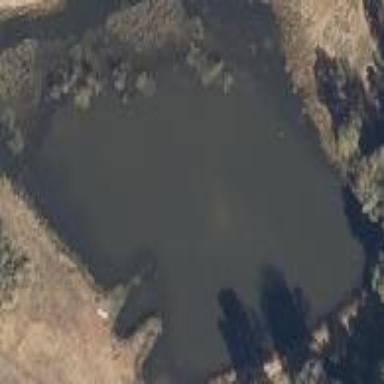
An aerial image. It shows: Pond with natural water.